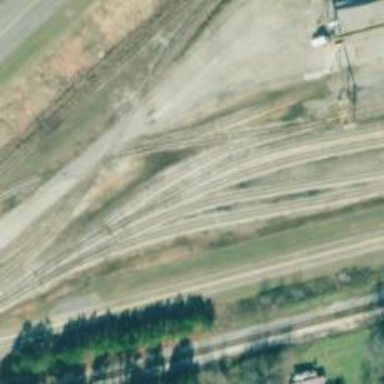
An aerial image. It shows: Railway spur service.